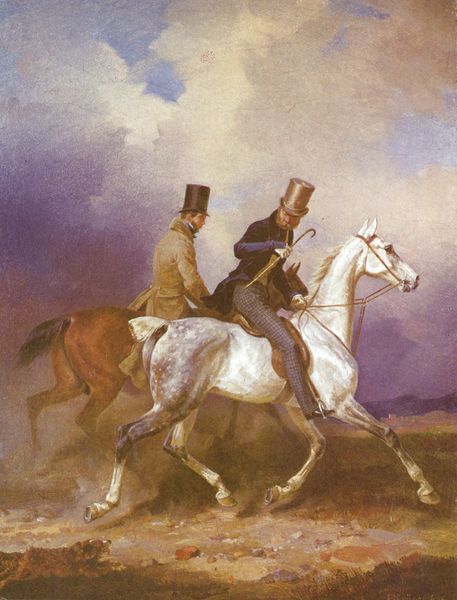
Titel: Ausritt des Prinzen Wilhelm von Preußen in Begleitung des Malers
Künstler: Franz Krüger
Standort: Berlin
Institution: Alte Nationalgalerie
Schlagwörter: blau, dunkel, gemälde, gewitter, himmel, mann, schatten, weiß, wolken, gelb, grün, landschaft, ocker, stadt, bewegung, braun, elegant, grau, handschuhe, hell, hut, hüte, licht, männer, profil, schwarz, strasse, hund, schirm, weg, wolke, herren, karo, rock, zylinder, anzug, hose, jacke, silber, steine, öl, erde, feld, horizont, sonne, boden, gold, mantel, reich, adel, paar, pferd, pferde, reiter, stock, ausritt, beine, hufe, mähne, reiten, ritt, sattel, schwanz, schweif, steigbügel, zaumzeug, zügel, zwei, gehstock, laufen, berge, lila, violett, geröll, frack, zwei männer, gehrock, parallel, lauf, rennen, staub, stiefel, jagd, schimmel, hufen, fuchs, brauntöne, gallopp, hengst, jagen, galopp, trab, traben, zylinderhut, gerte, polo, umdrehen, eile, krückstock, stummelschwanz, weisses pferd, zylindr, wokken, männedr, kurzer schweif